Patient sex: M
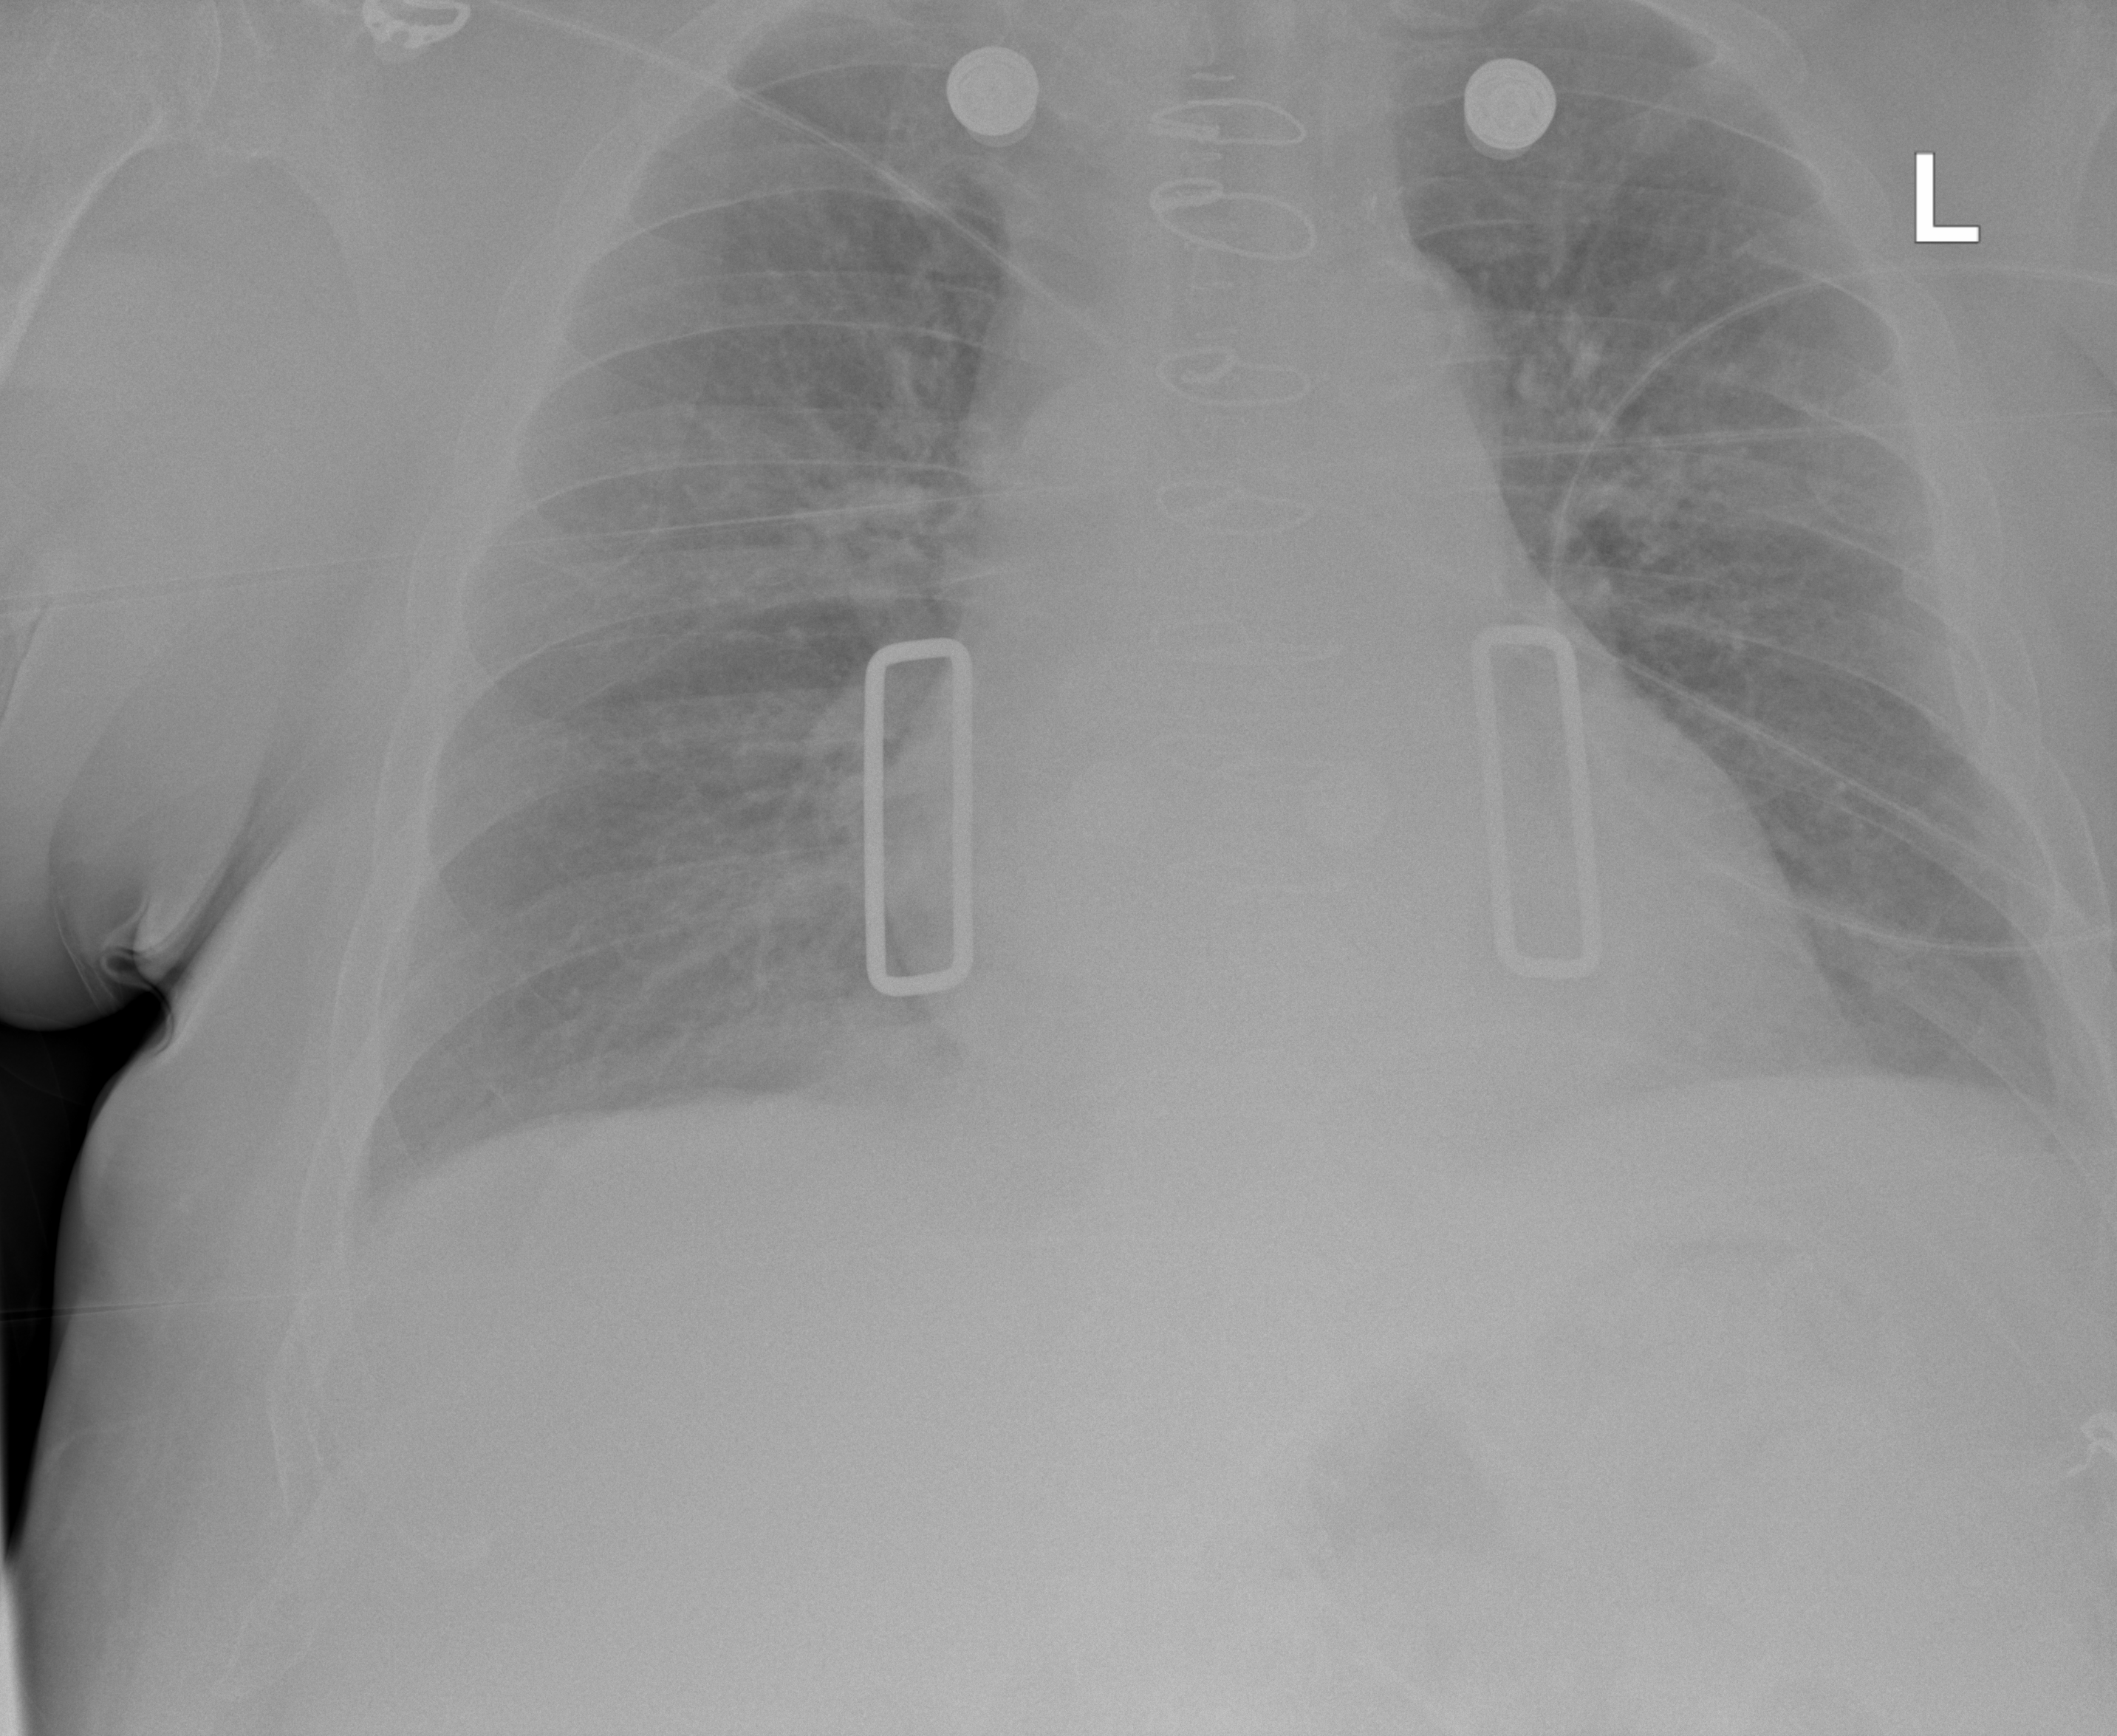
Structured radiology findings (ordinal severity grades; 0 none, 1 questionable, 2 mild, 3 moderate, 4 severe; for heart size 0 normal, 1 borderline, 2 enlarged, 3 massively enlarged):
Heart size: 1
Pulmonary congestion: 2
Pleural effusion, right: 2
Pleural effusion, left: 2
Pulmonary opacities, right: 1
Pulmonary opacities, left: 1
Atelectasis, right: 2
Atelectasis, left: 0